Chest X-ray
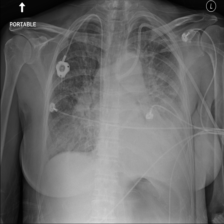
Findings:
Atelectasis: negative
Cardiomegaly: negative
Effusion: negative
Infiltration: positive
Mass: negative
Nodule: negative
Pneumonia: negative
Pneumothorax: negative
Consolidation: positive
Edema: negative
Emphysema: negative
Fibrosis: negative
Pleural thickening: negative
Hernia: negative